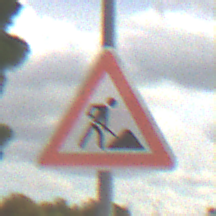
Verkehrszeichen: Arbeitsstelle
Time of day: MorningAfternoon
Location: Outdoor (Suburban)
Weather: PartlyCloudy
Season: NotSpecified
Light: Natural